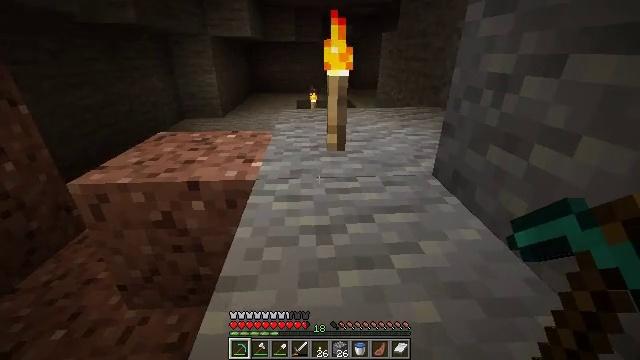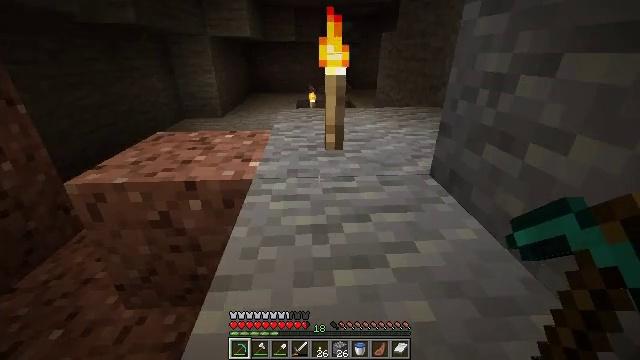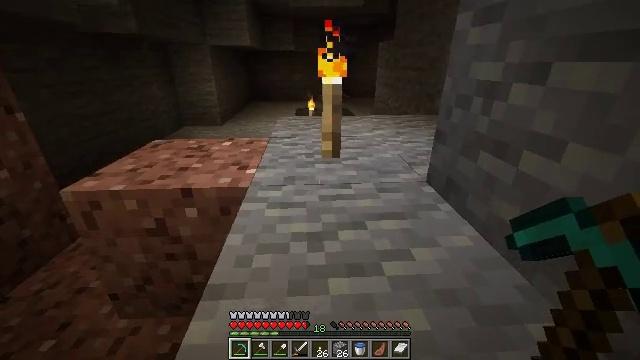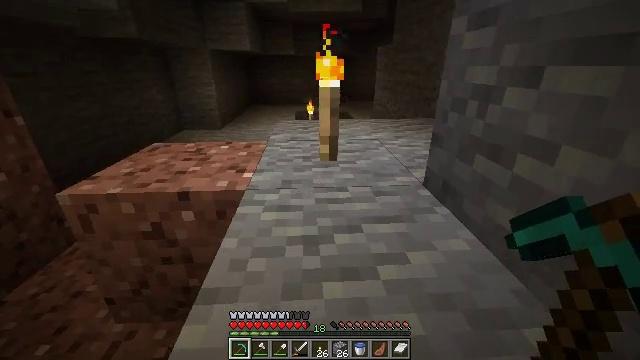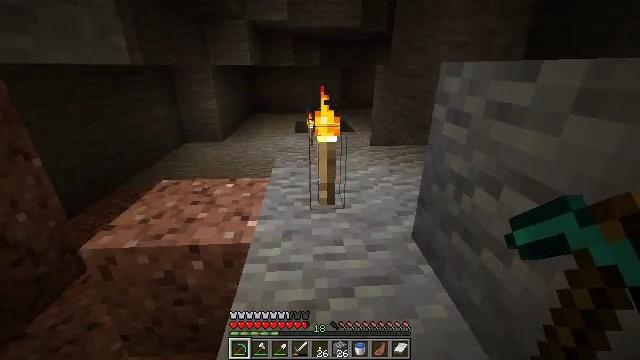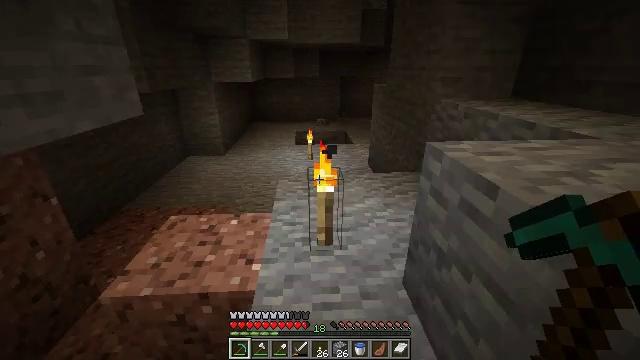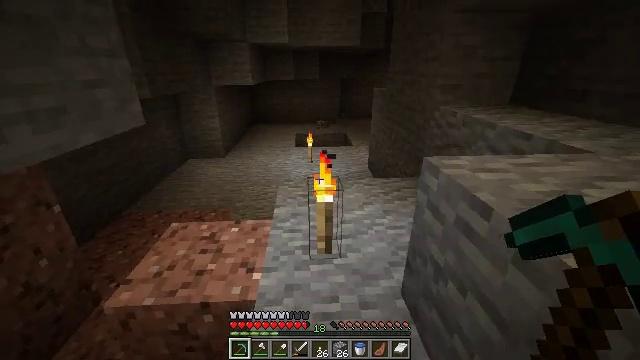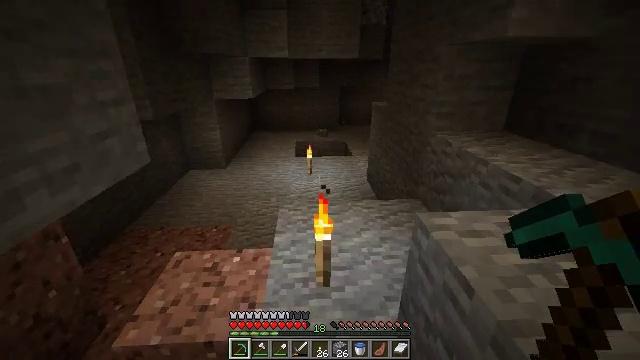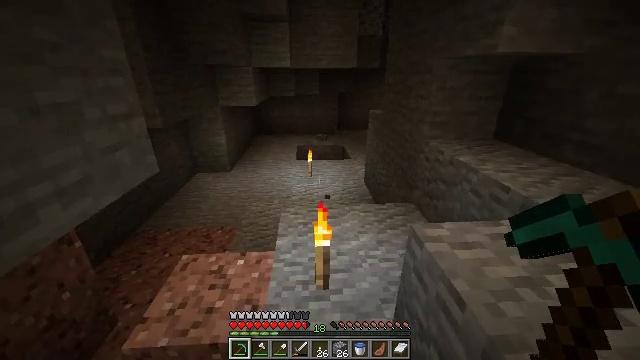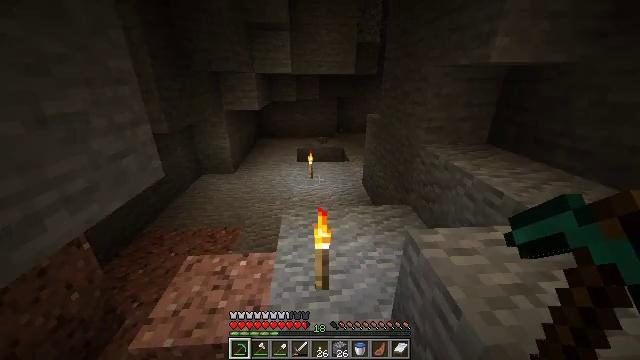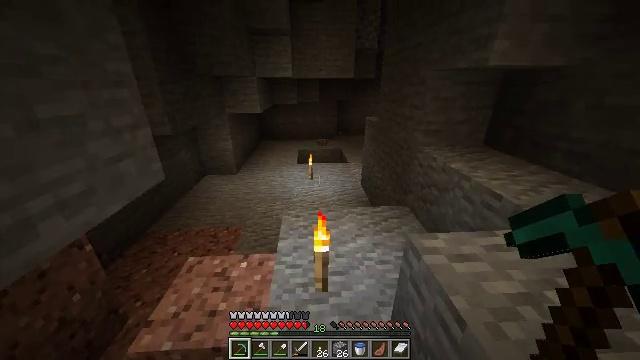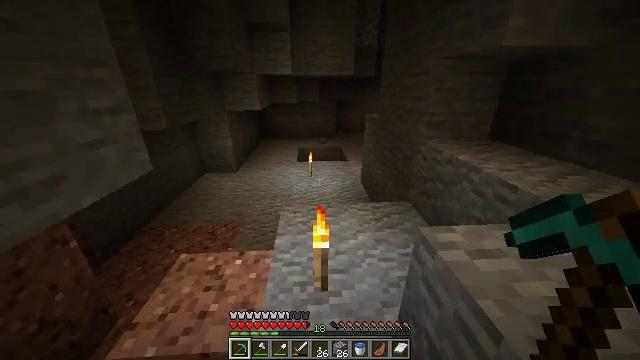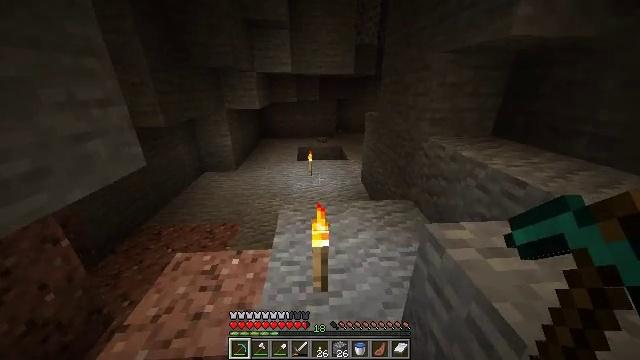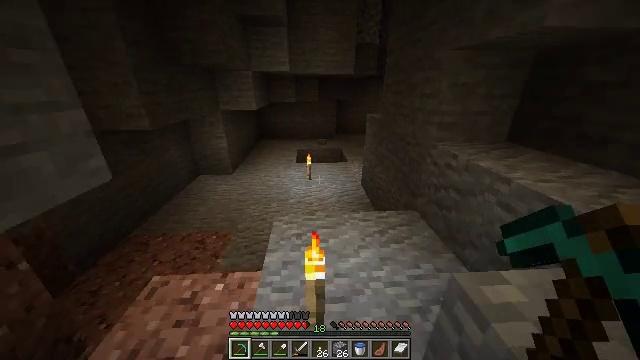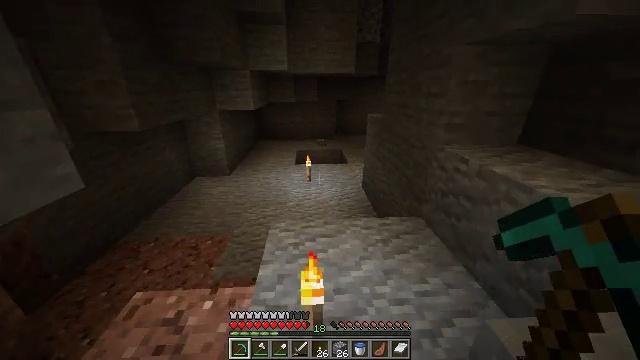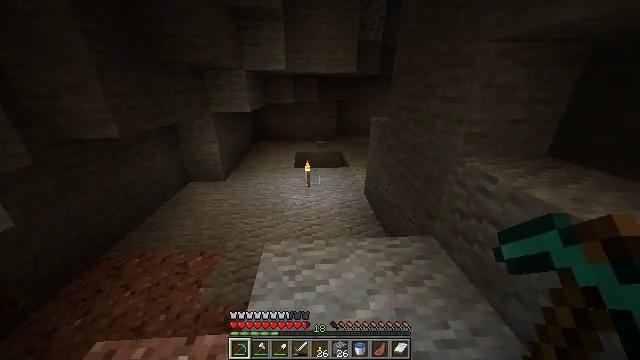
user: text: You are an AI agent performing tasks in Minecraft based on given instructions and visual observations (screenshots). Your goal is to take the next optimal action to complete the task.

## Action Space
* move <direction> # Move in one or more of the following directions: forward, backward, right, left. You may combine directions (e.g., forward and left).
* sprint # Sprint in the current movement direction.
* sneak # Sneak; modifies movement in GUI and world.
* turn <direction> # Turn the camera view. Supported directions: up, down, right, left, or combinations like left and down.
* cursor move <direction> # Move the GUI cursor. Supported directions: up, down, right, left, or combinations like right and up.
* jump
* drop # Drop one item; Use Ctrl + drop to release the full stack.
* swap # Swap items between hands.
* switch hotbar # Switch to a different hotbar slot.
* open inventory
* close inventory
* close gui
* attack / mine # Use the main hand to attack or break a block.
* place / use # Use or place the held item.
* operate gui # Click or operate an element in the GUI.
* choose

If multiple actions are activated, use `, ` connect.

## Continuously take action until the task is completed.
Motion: motion action
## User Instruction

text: Kill enemies.
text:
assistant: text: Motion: move forward, sprint
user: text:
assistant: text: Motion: move forward, sprint, turn up
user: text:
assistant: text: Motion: move forward, sprint
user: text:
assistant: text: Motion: move forward, sprint, jump
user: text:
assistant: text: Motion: move forward, sprint, jump
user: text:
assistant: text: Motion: move forward, sprint, jump
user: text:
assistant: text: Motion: move forward, sprint, jump
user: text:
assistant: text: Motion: move forward, sprint, jump
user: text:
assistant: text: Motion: move forward, sprint
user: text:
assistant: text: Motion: move forward, sprint
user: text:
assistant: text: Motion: move forward, sprint
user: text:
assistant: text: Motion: move forward, sprint
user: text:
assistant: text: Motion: move forward, sprint
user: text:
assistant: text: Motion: move forward, sprint
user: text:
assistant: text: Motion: move forward, sprint
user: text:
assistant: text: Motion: move forward, sprint
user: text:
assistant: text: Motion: move forward, sprint
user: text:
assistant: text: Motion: move forward, sprint
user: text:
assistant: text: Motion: move forward, sprint
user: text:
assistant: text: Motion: move forward, sprint
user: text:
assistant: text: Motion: move forward, sprint
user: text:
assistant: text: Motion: move forward, sprint
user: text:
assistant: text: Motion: move forward, sprint
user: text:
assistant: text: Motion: move forward, sprint
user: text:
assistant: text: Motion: move forward, sprint
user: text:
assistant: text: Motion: move forward, sprint
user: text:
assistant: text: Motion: move forward, sprint, turn right and up
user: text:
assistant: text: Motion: move forward and move left, sprint, turn right and up
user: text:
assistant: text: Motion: move forward and move left, sprint, turn right and up
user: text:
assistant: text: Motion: move forward and move left, sprint, turn right and up